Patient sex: F
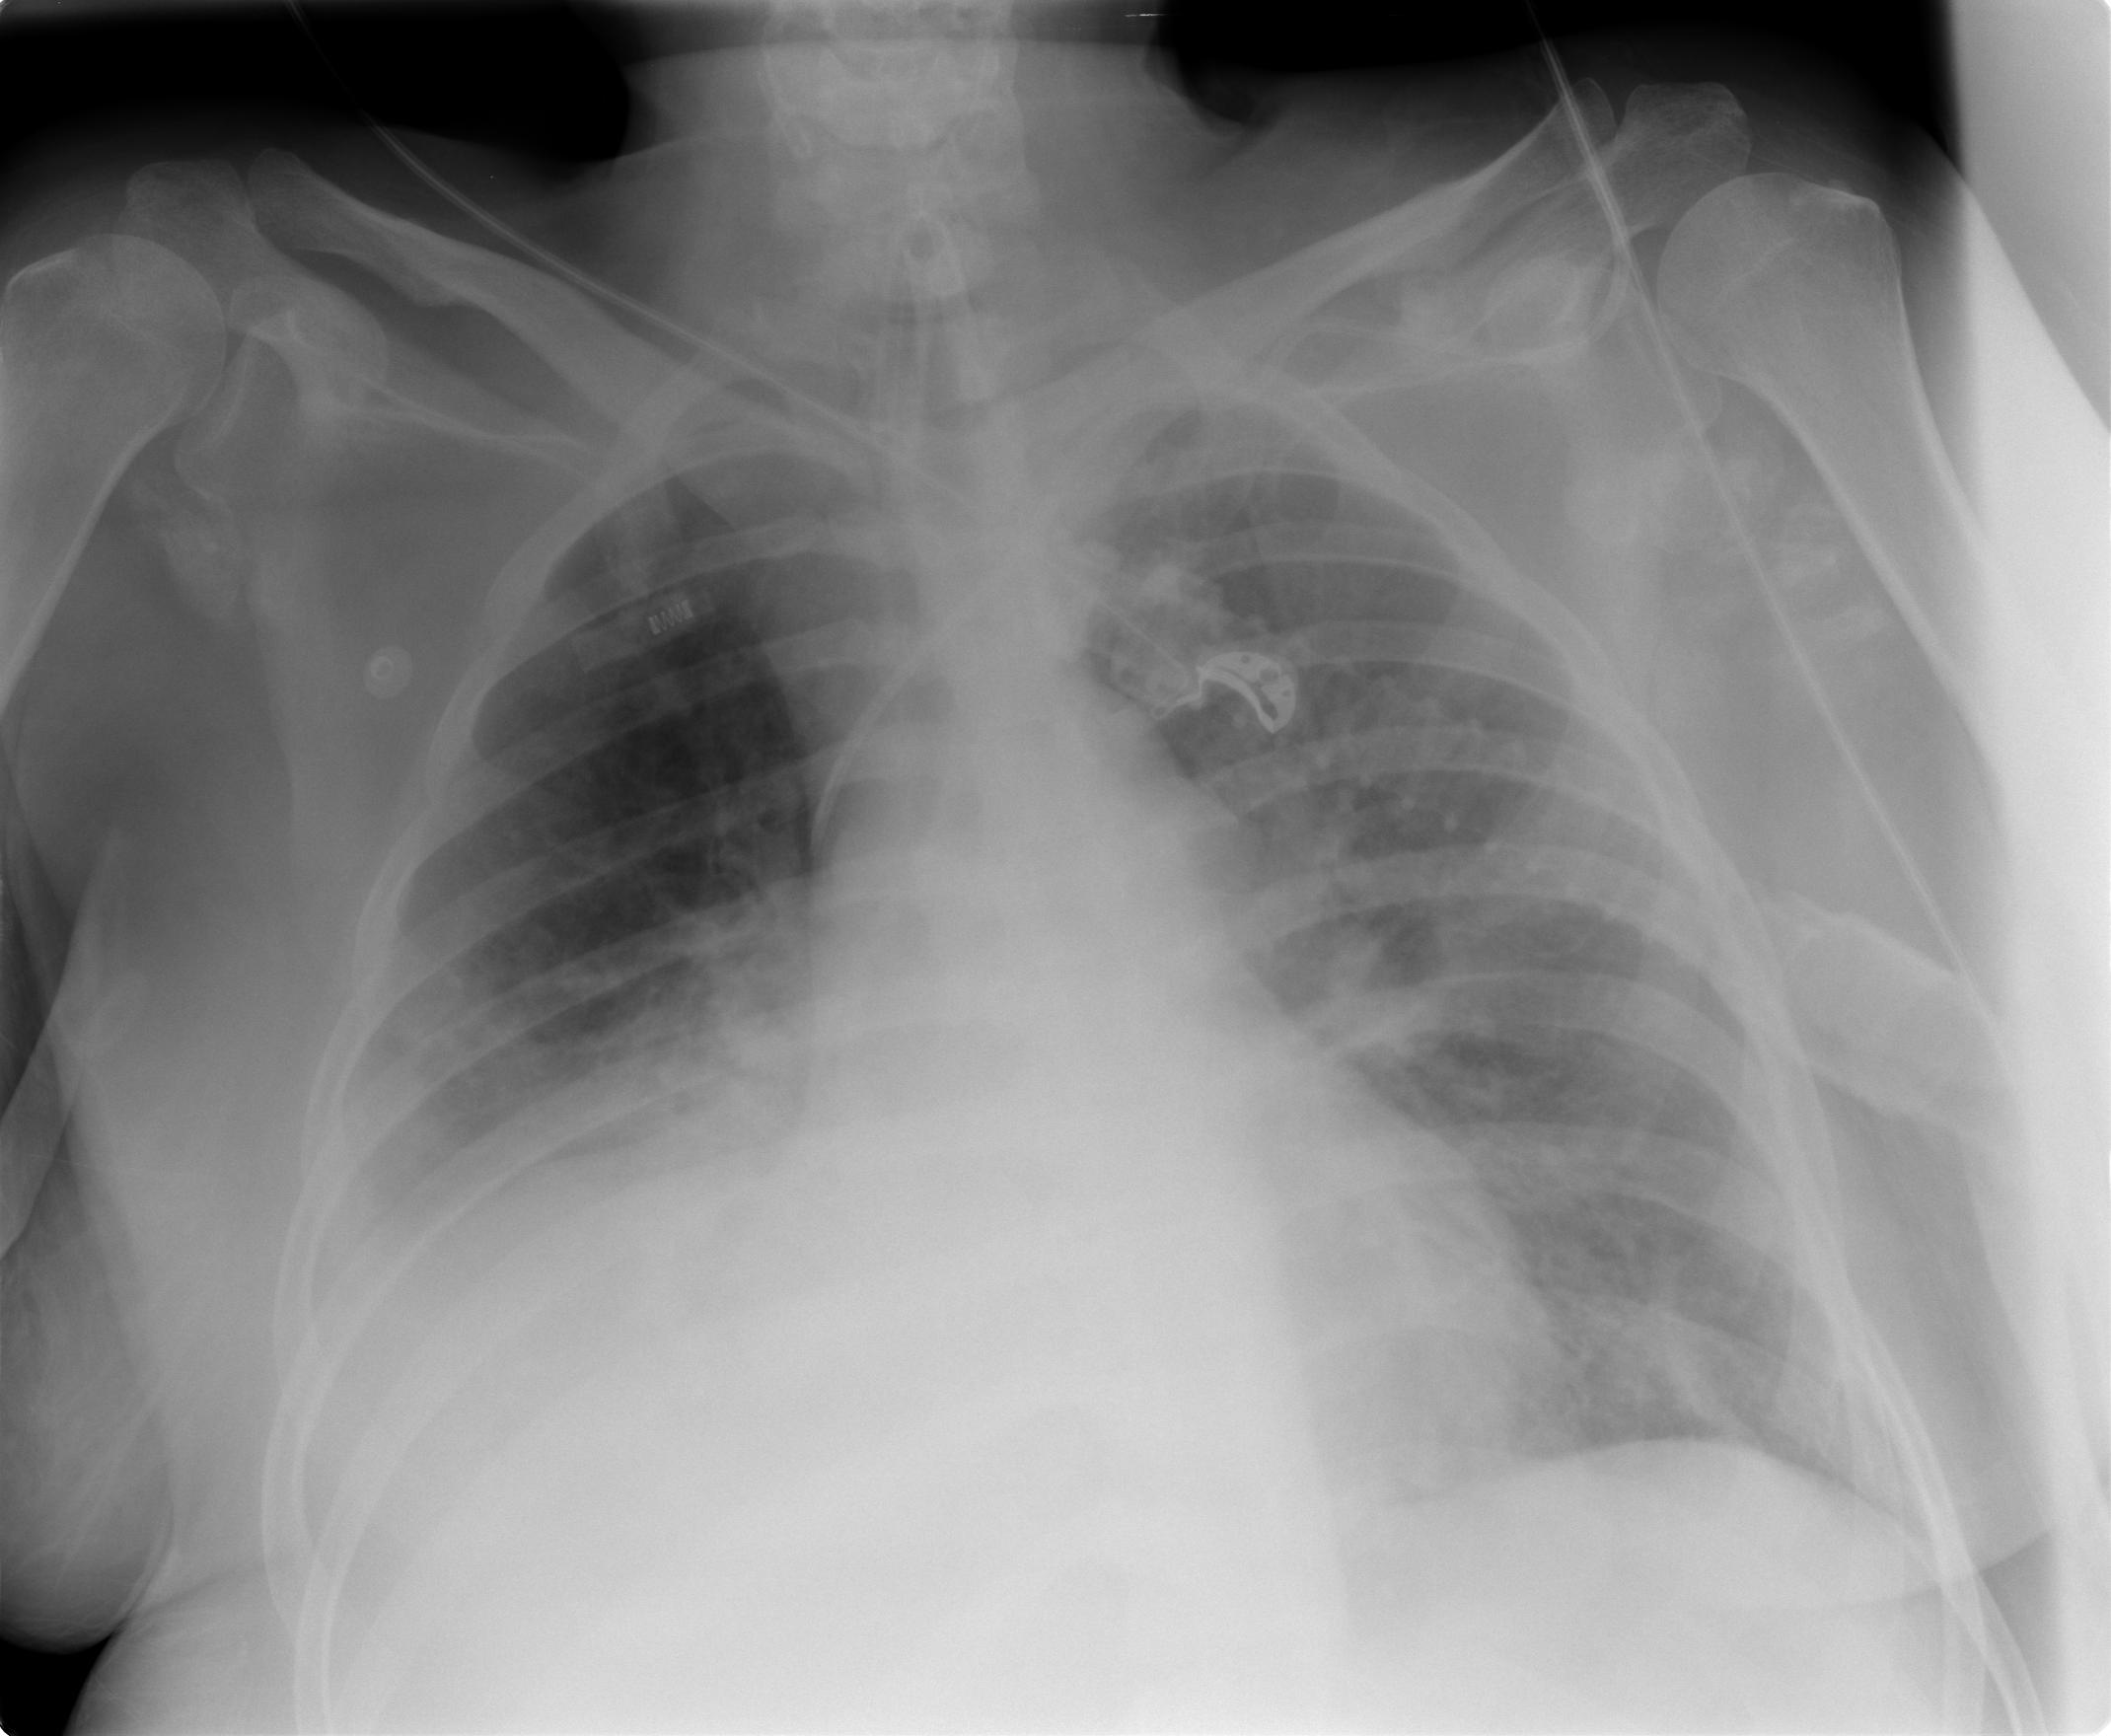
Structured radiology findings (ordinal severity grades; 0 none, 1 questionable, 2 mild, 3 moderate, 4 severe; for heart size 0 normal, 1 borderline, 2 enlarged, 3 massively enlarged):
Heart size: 0
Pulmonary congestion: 2
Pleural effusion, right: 2
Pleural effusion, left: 0
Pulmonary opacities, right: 2
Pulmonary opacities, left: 2
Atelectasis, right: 3
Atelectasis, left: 2